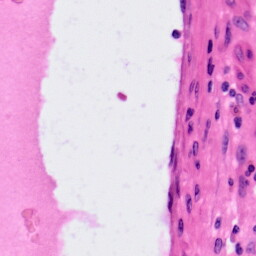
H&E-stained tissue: Colon